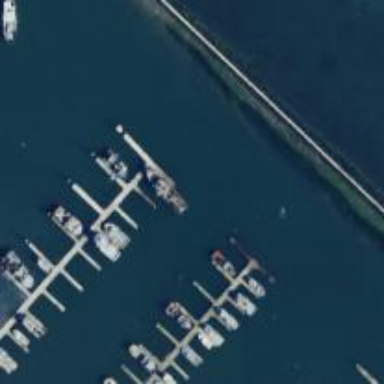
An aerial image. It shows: Man-made pier.